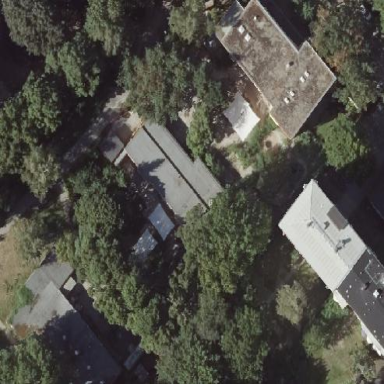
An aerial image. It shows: Kindergarten building.